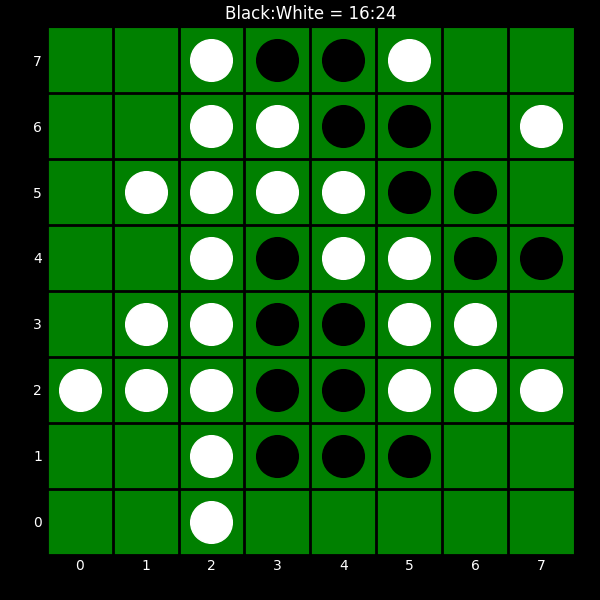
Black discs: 16
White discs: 24